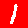
Digit: 1